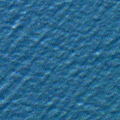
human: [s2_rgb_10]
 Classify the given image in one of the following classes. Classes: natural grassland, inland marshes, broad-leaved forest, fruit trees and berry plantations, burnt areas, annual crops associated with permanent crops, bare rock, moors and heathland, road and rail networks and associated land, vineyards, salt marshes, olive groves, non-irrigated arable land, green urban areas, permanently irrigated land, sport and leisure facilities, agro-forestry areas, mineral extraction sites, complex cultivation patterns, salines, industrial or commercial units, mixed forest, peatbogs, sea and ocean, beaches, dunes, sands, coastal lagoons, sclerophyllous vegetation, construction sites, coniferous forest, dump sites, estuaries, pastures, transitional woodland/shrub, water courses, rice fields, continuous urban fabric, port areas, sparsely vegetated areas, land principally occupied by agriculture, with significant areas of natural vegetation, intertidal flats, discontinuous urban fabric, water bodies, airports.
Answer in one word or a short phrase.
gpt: sea and ocean